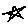
Label: star